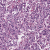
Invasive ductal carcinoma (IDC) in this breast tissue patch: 1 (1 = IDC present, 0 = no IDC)